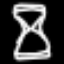
Label: hourglass